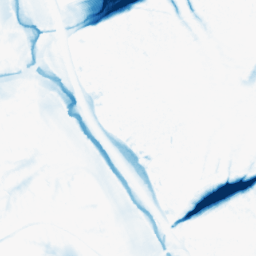
Category: morphological
Decomposition family: morphological
Decomposition parameters: operation: closing
size: 20
Upsampling method: linear_exact
Upsampling parameters: scale: 8
Upsampling scale: 8